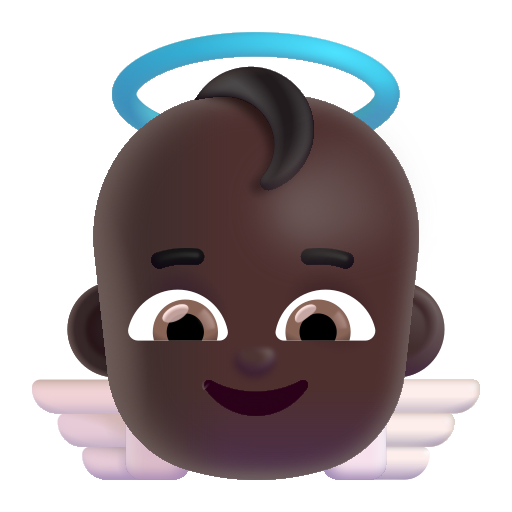
baby angel color dark